Question: I want to start the development of an real time and single-page application with authentification, actions, and notifications.
Is it possible to make the back-end treatment with Symfony whom I know well, and to add NodeJS / AngularJS by above?
This plan will help you has to understand me. Is it possible to apply it, and is it a good practice?

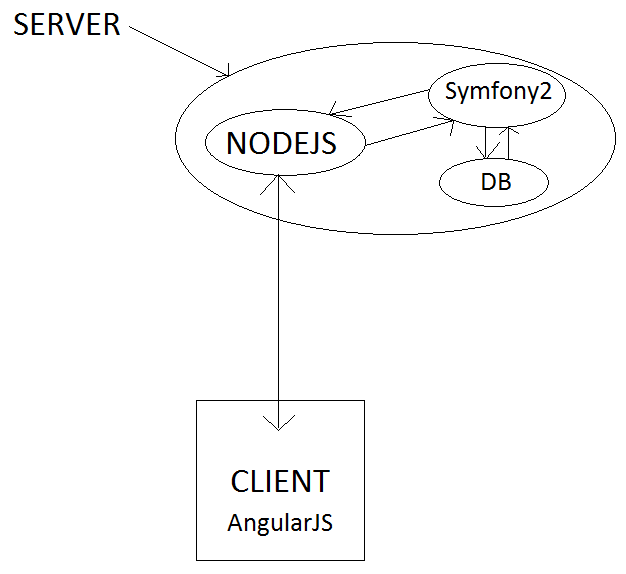
Answer: First, I believe we need to clarify some misunderstandings regarding the real time and AngularJS. AngularJS $http and $resource use Ajax in the background.
To have real time communication where the server pushes information to the client (instead of responding to Ajax calls), you would have to use Websockets. There are several alternatives in this domain, for example, <URL> is specific for PHP, or you can use a 3rd party like Pusher through github.com/pusher/pusher-angular.
Second, you can certainly invoke PHP scripts from nodejs, however, unless you have a very specific reason to do so, it seems to me that it defeats the purpose of using nodejs. If you do not have such a requirement on use nodejs.